Question: Why I dont have buttons for adding database like on the screenshot? All pugins are enabled.

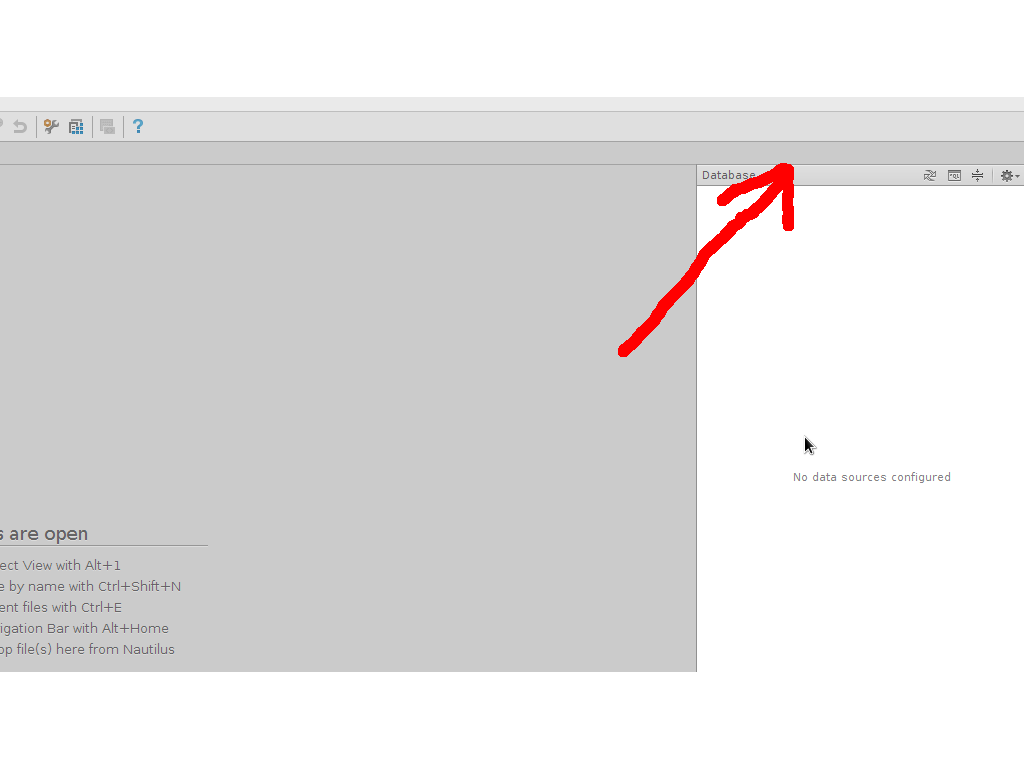
Answer: It's a <URL> in IDEA 12.0 release. It will be fixed in the next update. Right now you can right click inside the 'Database' tool window and add data sources from the context menu.